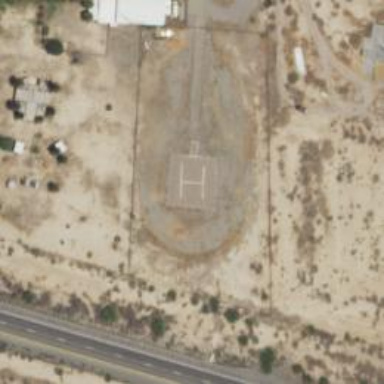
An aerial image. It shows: Image of helipad at airport.